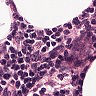
Metastatic tissue present: no